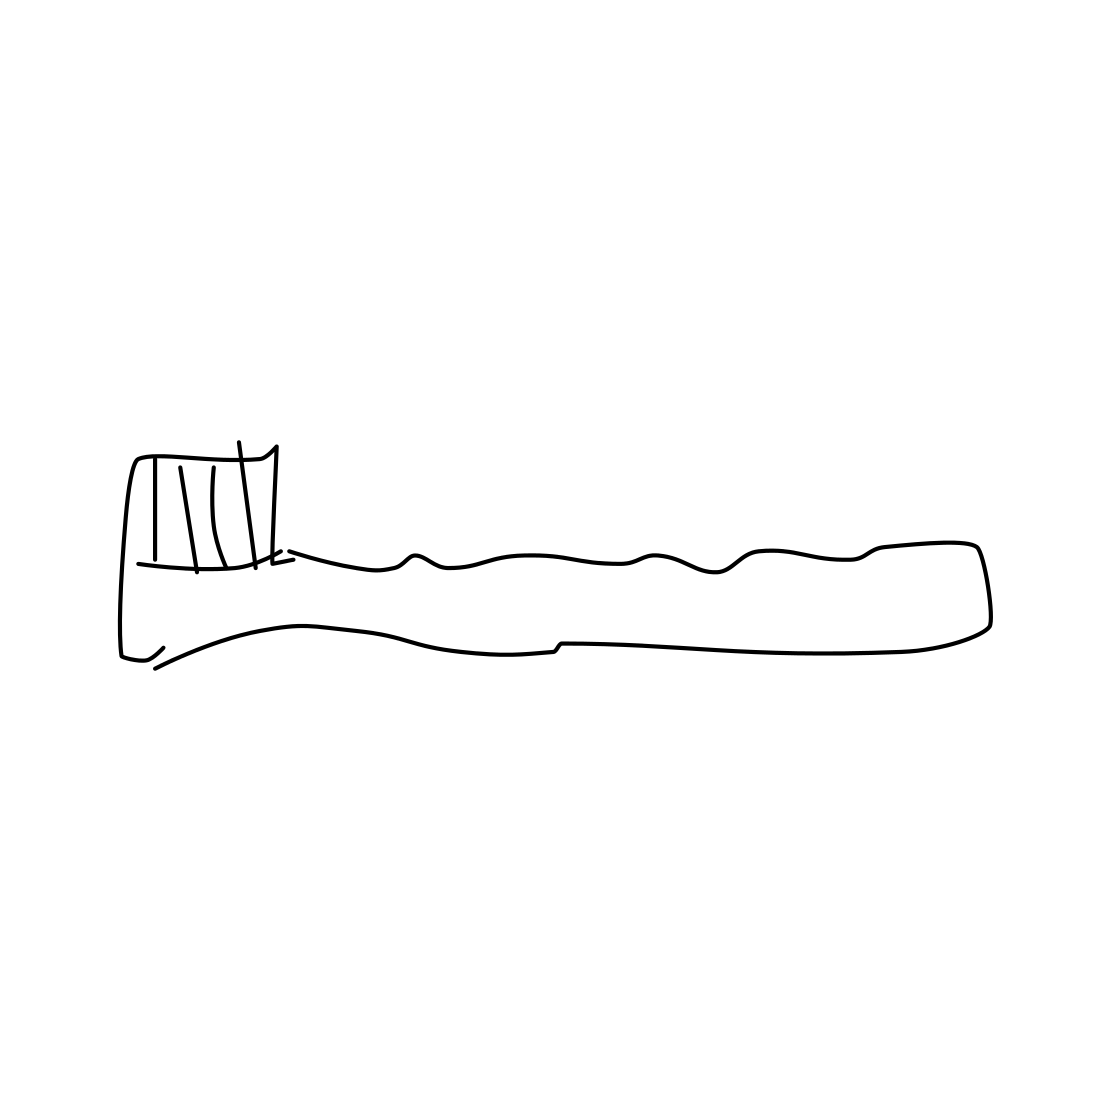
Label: toothbrush